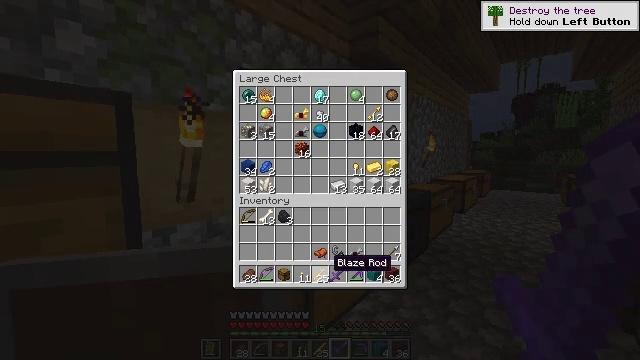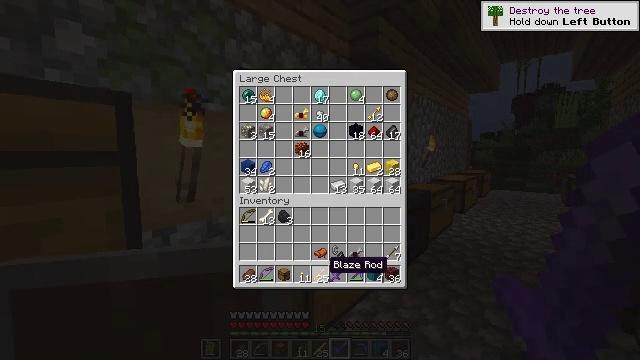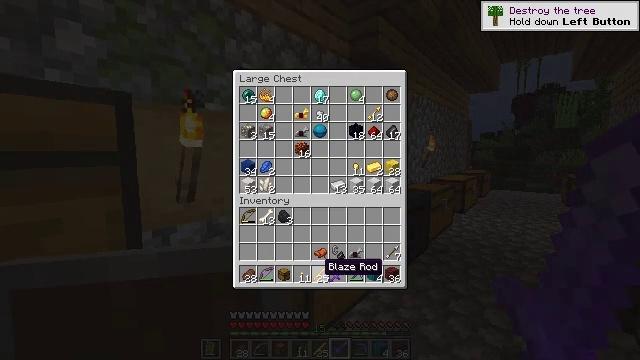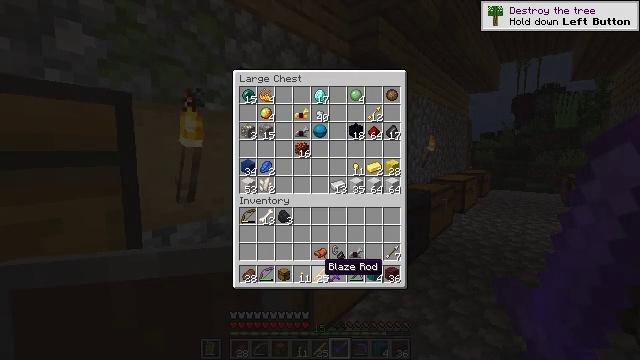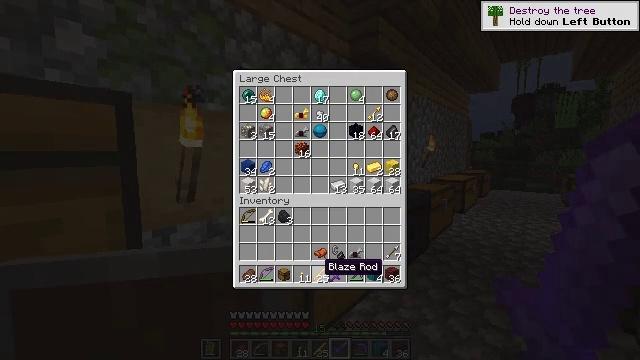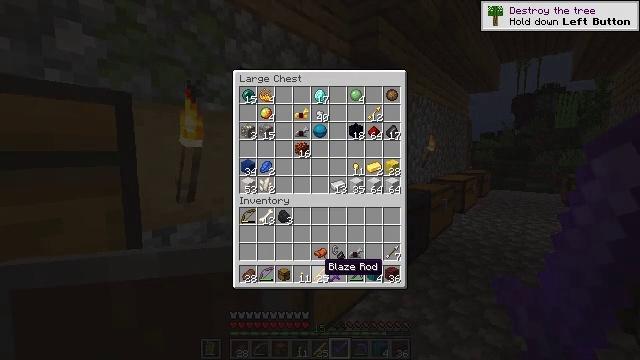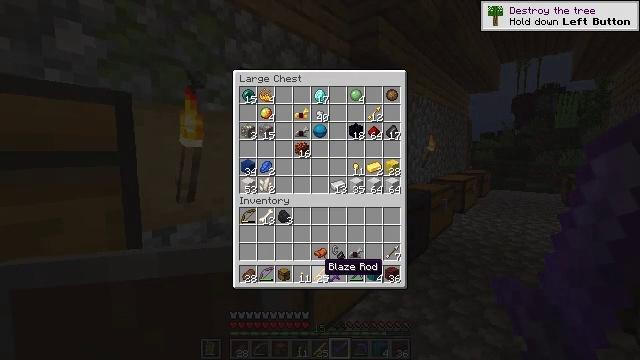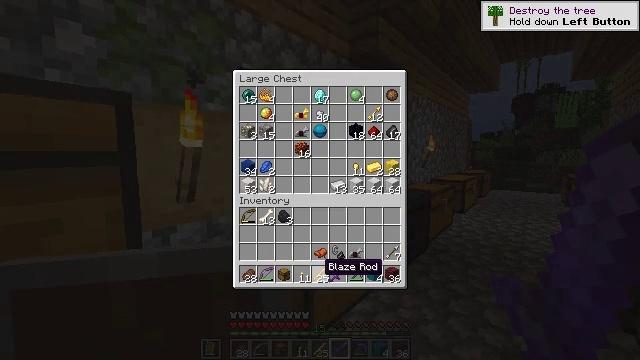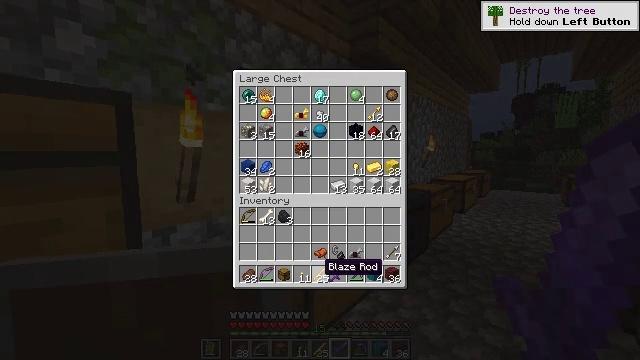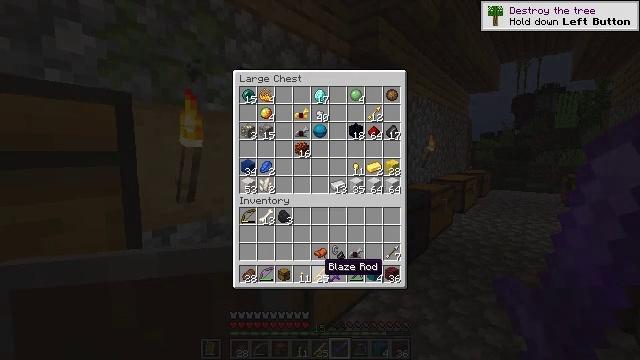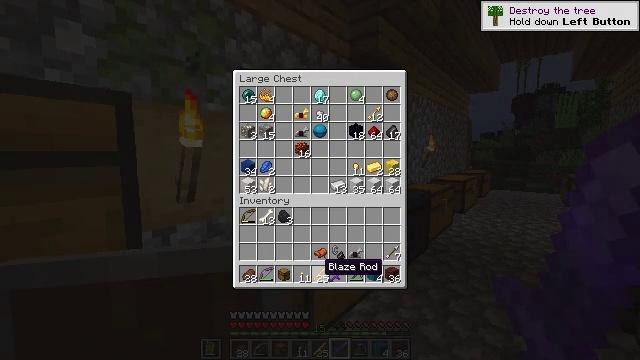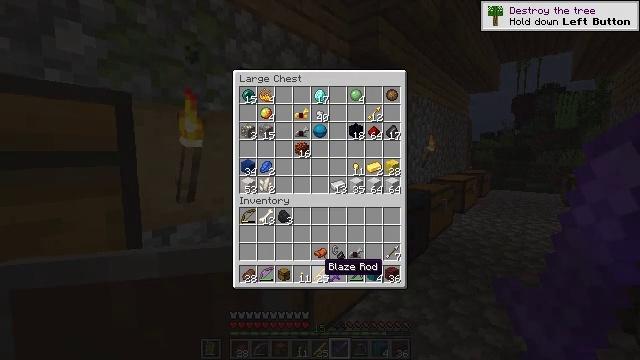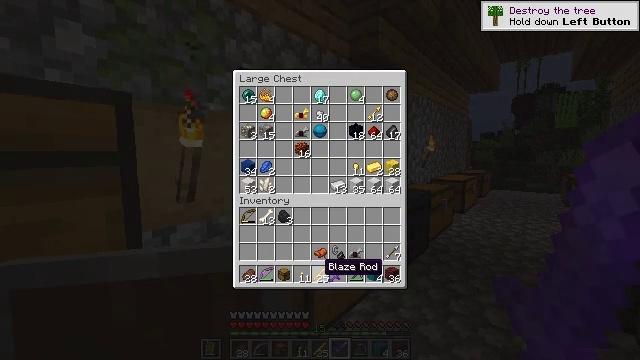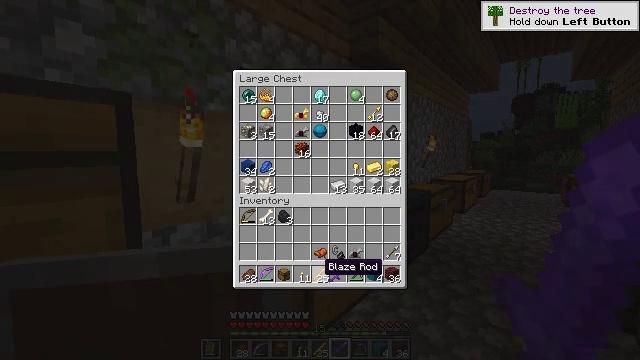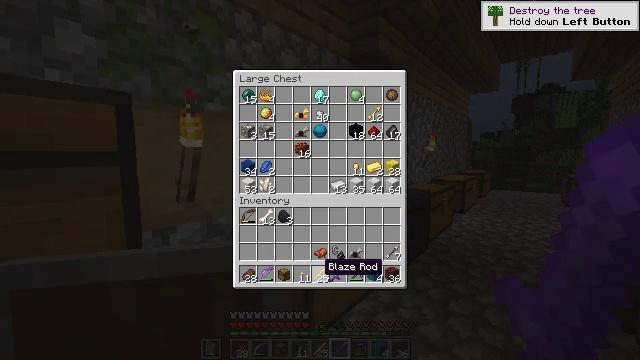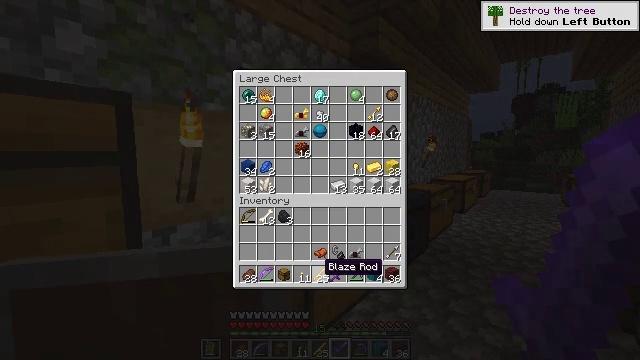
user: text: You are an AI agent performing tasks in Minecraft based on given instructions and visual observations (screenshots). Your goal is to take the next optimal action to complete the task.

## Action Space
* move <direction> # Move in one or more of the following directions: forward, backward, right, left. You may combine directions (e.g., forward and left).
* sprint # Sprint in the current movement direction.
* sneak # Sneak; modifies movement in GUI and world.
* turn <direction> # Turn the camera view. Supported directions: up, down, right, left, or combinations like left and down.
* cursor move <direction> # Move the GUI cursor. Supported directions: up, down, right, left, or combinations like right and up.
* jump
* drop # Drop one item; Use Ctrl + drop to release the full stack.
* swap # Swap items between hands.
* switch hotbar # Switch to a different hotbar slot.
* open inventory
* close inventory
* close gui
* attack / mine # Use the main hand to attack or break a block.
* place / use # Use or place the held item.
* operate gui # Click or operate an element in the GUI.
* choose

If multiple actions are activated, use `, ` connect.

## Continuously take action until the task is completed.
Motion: motion action
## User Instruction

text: Create blaze powder from blaze rods.
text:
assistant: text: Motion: no_op
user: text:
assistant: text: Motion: no_op
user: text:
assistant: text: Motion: no_op
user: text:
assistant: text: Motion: no_op
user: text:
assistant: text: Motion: no_op
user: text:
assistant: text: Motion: no_op
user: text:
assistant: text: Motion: no_op
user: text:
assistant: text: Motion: no_op
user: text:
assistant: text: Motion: no_op
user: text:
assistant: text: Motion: no_op
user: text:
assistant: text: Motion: no_op
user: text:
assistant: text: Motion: no_op
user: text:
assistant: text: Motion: no_op
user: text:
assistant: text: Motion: no_op
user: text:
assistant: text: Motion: no_op
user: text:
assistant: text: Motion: no_op
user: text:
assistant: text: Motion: no_op
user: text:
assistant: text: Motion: no_op
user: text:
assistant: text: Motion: no_op
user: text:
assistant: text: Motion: no_op
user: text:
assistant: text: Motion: no_op
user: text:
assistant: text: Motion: use / place
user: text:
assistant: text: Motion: use / place
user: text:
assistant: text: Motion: turn up
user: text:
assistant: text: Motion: turn left and up
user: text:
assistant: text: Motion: turn up
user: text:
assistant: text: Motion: turn left and up
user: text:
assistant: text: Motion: turn up
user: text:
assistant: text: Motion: no_op
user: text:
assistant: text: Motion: turn up